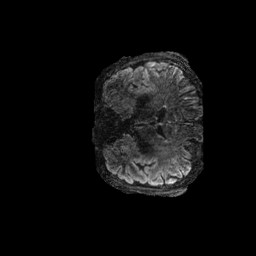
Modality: FLAIR
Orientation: coronal
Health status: ill
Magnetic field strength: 3 T